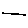
Label: line